Field crop: tomato
Growth stage: 1
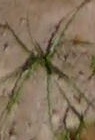
Species: cyperus